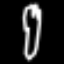
Label: fork